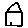
Label: house